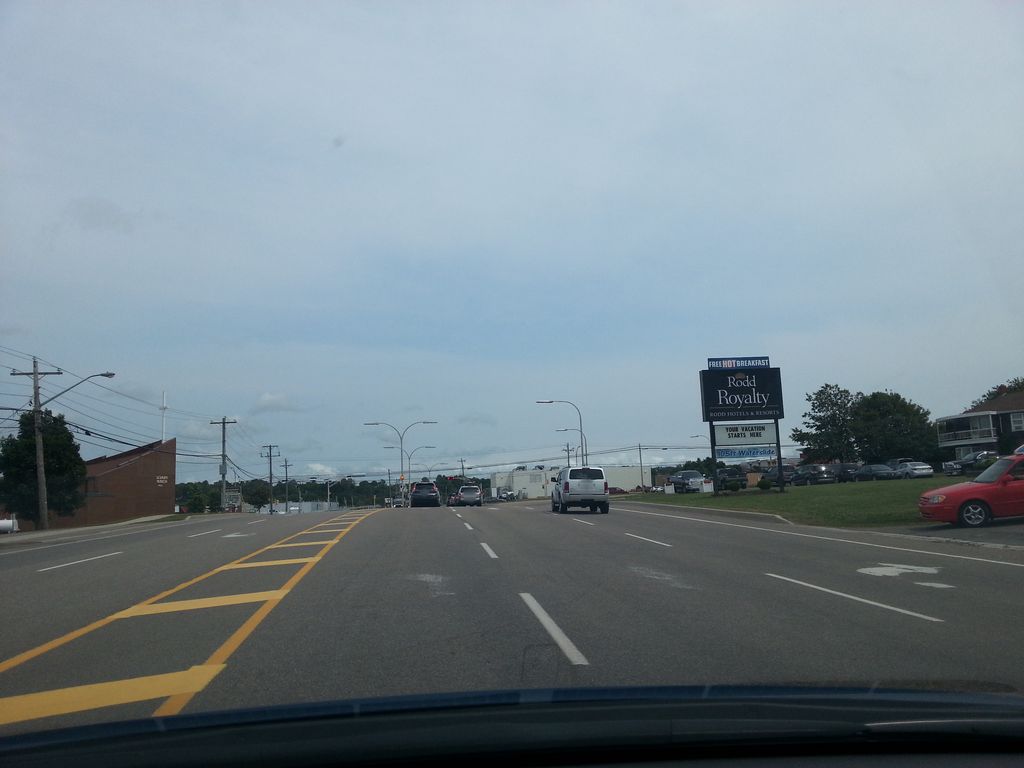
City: charlottetown